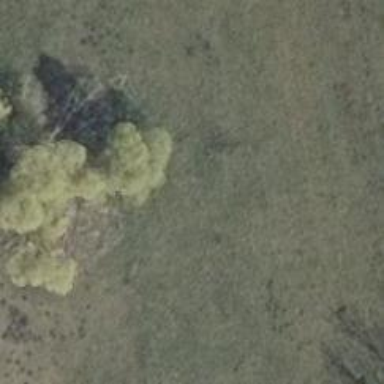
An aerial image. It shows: Single tag "natural: tree."